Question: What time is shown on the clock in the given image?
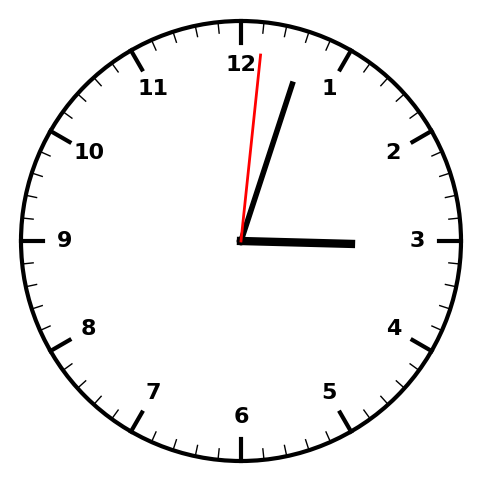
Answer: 03:03:01